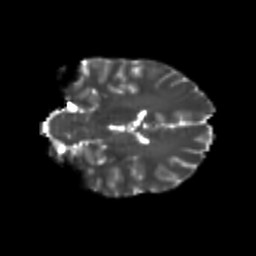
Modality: T2w
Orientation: coronal
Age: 23
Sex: female
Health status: healthy
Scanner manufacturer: philips
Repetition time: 7.391 s
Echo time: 0.08599 s